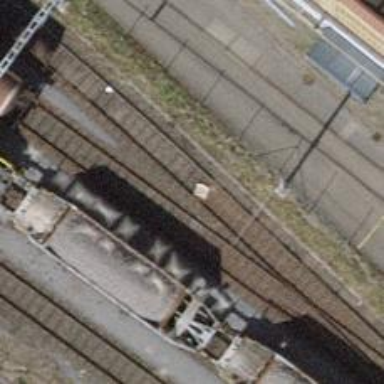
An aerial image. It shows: Single track railway spur with electrification through contact line.